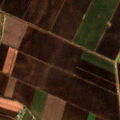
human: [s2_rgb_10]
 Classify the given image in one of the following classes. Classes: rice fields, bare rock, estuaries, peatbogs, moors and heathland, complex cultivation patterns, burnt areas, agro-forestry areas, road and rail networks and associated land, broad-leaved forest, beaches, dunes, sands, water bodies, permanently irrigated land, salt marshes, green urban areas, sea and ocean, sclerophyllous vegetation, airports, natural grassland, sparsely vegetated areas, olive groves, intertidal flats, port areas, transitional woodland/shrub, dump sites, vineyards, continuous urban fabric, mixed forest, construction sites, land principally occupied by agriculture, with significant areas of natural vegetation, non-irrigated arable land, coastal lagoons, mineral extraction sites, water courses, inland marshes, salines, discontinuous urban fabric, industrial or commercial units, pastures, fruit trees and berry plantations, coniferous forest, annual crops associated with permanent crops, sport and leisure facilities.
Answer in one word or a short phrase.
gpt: non-irrigated arable land